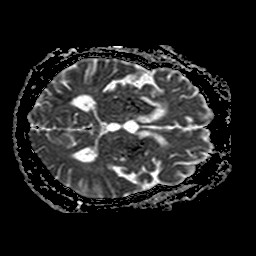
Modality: ADC
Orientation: axial
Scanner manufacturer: philips
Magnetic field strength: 1.5 T
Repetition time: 3.779 s
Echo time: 0.09257 s